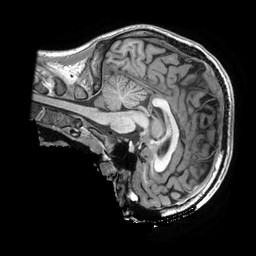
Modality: T1w
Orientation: sagittal
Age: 19
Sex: male
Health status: healthy
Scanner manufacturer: ge